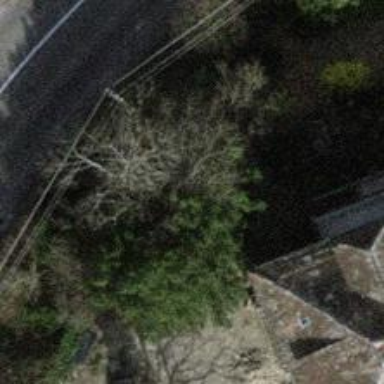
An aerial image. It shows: Evergreen needle-leaved tree.